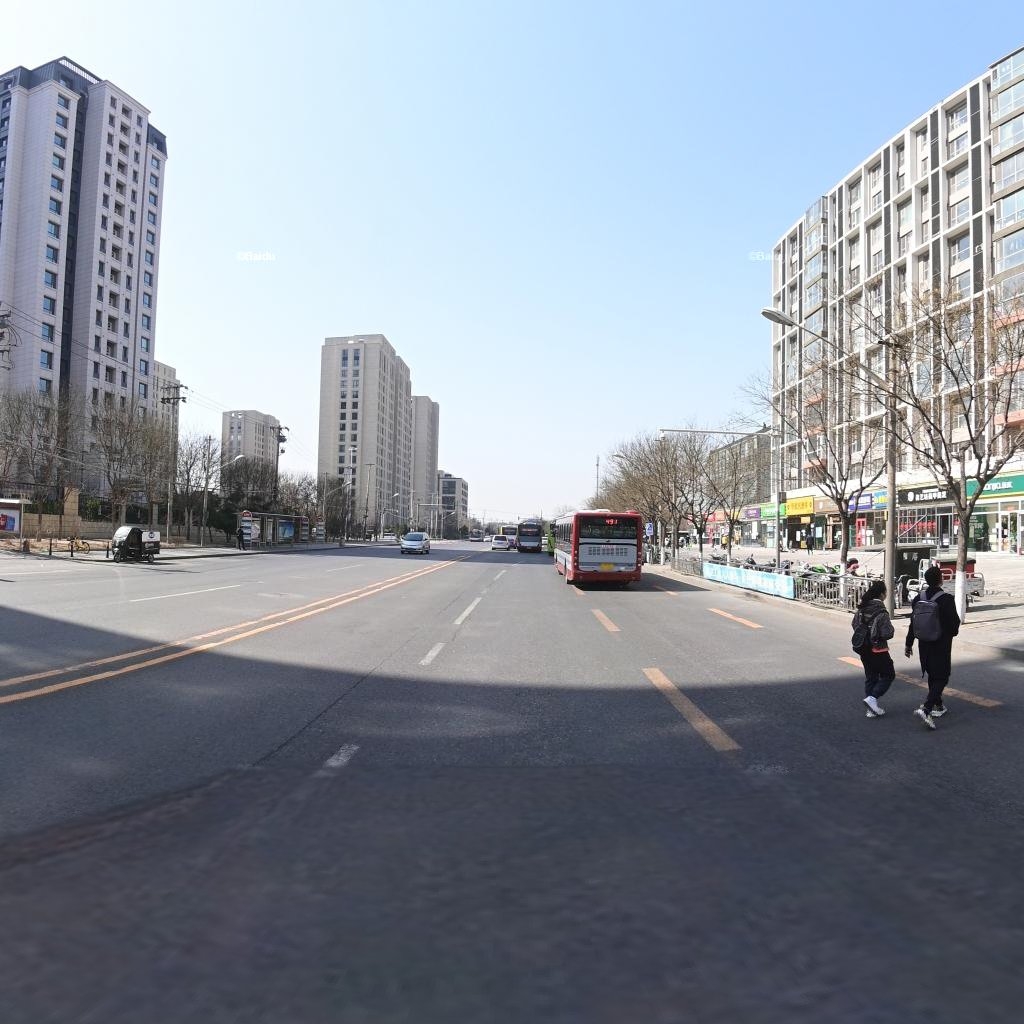
Region: Chaoyang
Road damage annotations: longitudinal crack, longitudinal crack